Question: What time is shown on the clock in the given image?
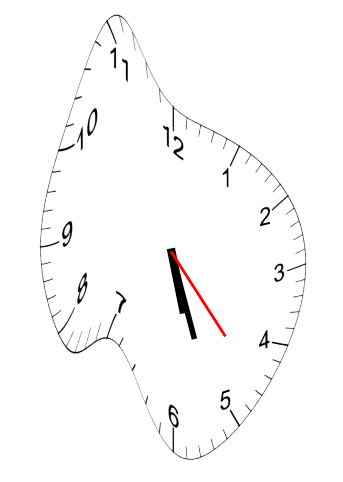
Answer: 05:26:23